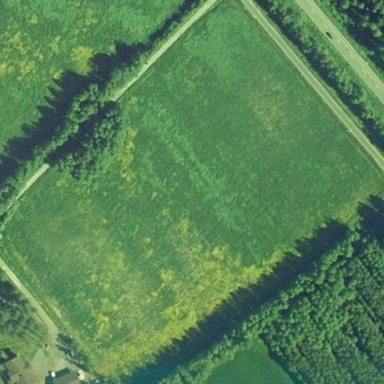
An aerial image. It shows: Beautiful meadow.